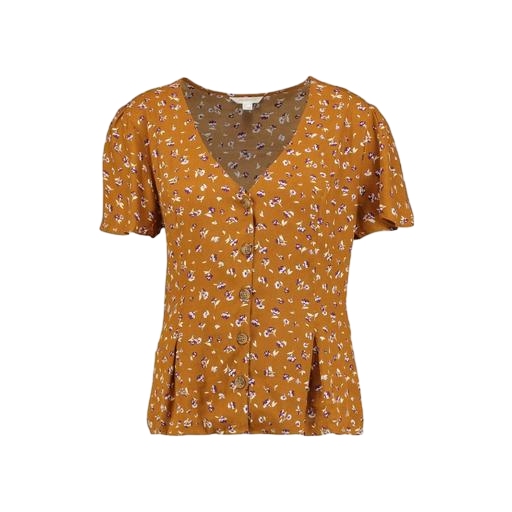
short-sleeved blouse, yellow floral-print top, floral short-sleeved shirt, white background